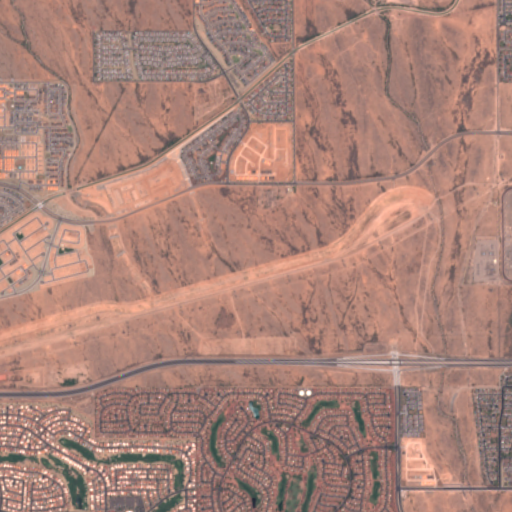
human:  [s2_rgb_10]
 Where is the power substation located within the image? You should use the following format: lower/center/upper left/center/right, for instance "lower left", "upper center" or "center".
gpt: The power substation is located in the center right of the image.
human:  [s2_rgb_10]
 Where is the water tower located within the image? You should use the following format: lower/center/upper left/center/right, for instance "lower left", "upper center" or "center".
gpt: The water tower is located in the lower center of the image.
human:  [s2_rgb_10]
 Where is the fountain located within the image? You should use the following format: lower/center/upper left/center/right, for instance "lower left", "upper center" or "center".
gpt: The fountain is located in the lower center of the image.
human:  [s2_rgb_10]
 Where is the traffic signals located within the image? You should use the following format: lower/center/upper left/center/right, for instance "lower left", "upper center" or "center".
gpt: The traffic signals is located in the lower right of the image.
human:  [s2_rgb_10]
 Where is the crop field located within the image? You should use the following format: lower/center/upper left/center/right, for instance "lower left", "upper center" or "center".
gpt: There is no crop field in the image.